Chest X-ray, PA view. Patient: 60 years old, sex F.
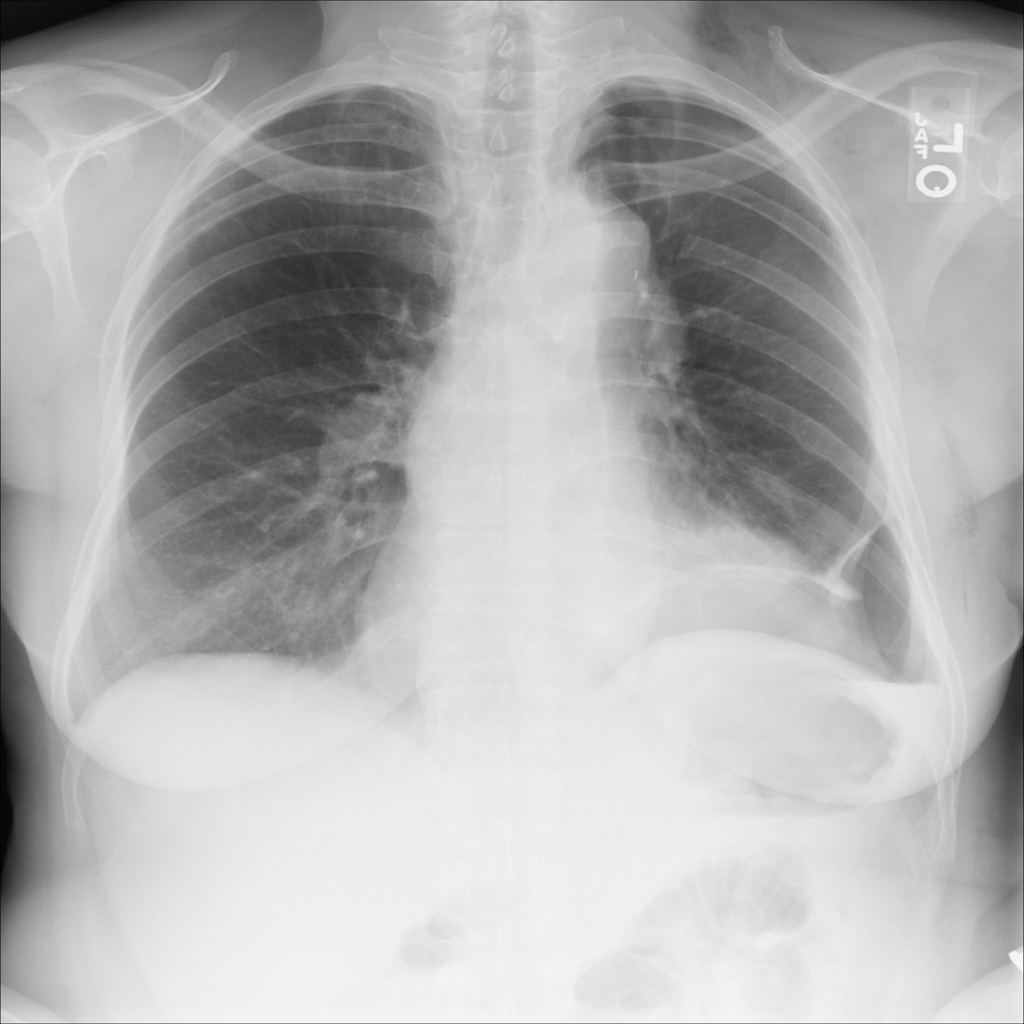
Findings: Atelectasis, Pneumothorax